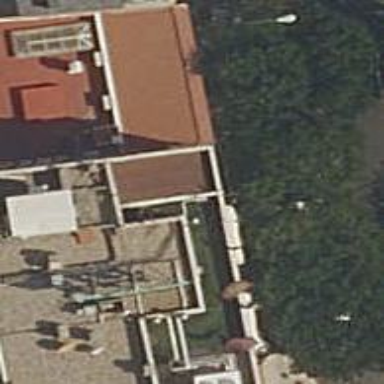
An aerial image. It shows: Hotel.